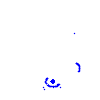
Particle: proton